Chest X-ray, PA view. Patient: 43 years old, sex F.
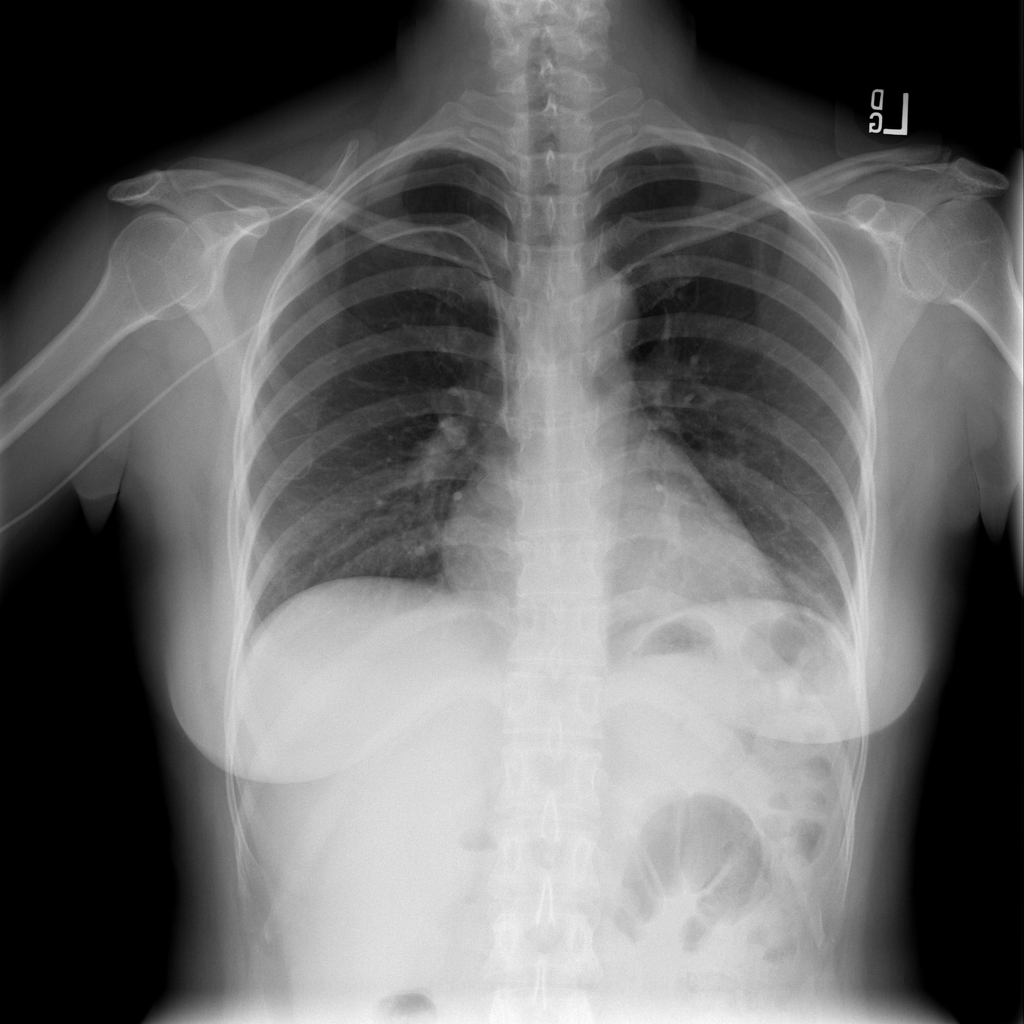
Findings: No Finding